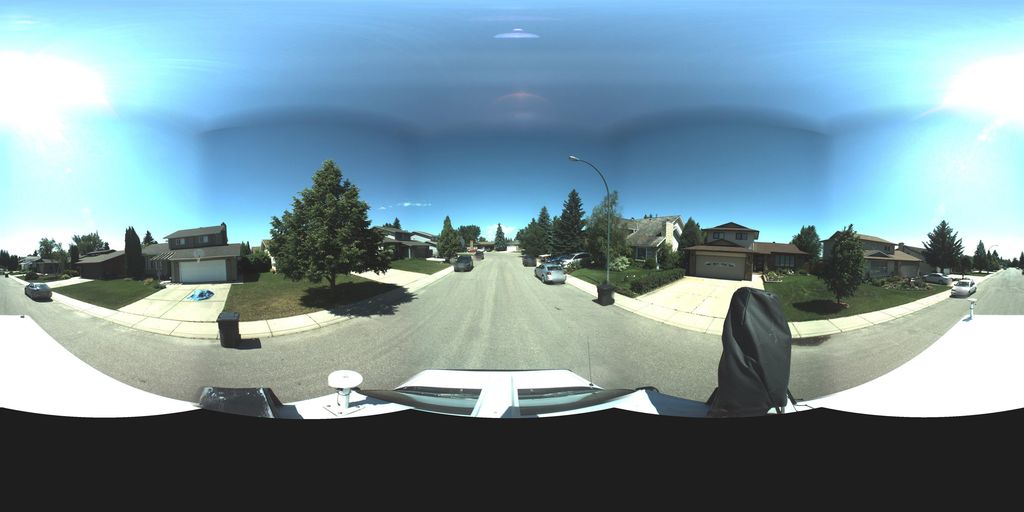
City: saskatoon